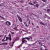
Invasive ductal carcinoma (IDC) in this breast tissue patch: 1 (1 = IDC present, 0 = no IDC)